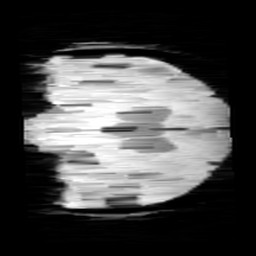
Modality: minIP
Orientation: coronal
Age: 13
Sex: male
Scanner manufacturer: siemens
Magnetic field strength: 3 T
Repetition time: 0.027 s
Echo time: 0.02 s